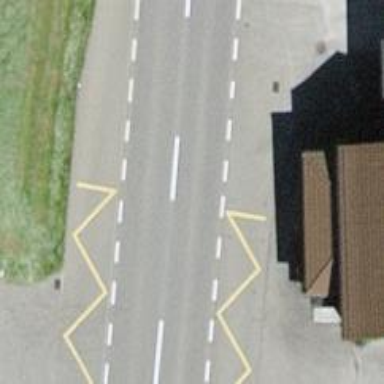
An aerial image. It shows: Public transport stop position.